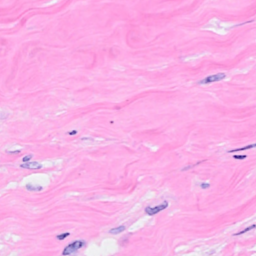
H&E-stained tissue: Breast